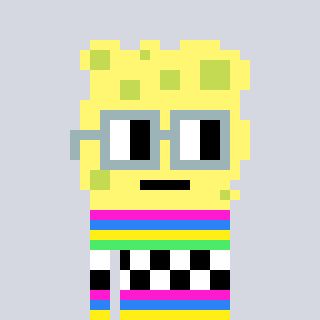
a pixel art character with square dark gray glasses, a sponge-shaped head and a redpinkish-colored body on a cool background